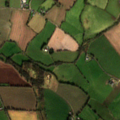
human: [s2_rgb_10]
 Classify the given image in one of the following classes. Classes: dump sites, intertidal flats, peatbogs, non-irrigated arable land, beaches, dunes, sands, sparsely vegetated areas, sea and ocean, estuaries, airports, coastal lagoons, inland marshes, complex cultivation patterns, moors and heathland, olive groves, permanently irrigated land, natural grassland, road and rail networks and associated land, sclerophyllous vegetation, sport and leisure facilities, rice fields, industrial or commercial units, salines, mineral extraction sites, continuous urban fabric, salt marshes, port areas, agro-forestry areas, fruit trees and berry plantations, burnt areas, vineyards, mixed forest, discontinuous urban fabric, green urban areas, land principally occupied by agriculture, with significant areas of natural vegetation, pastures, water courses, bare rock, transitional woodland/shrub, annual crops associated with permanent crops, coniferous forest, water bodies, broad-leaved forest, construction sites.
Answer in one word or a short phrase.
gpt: non-irrigated arable land, pastures